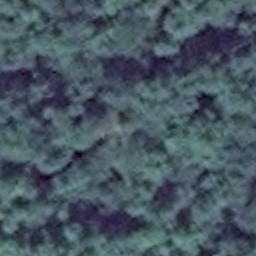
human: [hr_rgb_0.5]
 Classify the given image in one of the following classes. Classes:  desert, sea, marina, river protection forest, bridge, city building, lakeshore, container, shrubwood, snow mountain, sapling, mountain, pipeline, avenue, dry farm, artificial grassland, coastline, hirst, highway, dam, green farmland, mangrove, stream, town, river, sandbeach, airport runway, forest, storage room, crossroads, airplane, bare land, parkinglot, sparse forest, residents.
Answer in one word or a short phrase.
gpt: forest